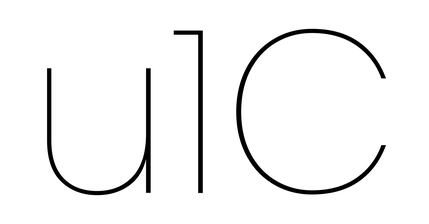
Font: Poppins-Thin